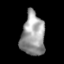
Tissue: lung
Cell type: Others
Senescence score: 0.218
Nuclear area (px): 980
Mean DAPI intensity: 154.174